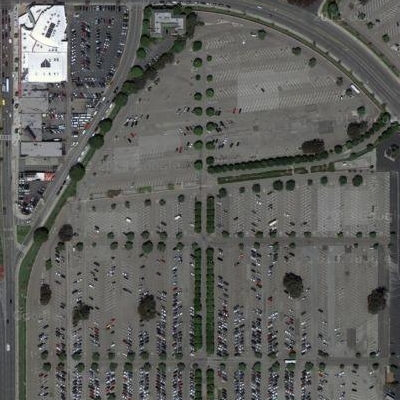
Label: Parking